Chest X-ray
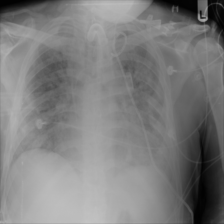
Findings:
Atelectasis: negative
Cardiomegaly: negative
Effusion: negative
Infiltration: positive
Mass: negative
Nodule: negative
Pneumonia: negative
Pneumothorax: negative
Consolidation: negative
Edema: negative
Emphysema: negative
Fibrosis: negative
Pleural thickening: negative
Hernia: negative